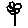
Label: flower